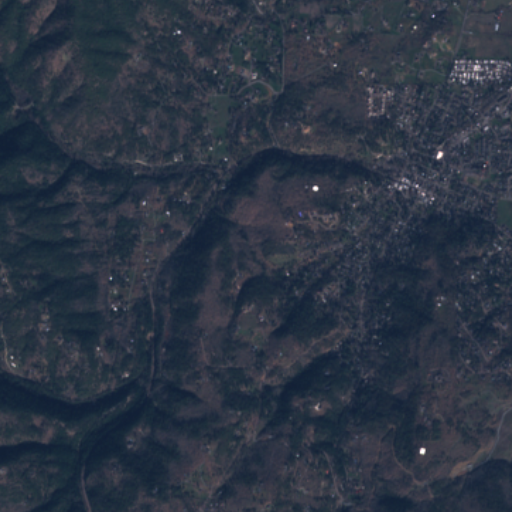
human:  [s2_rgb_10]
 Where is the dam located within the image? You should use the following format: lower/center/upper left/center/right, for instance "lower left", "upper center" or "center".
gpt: The dam is located in the upper left of the image.
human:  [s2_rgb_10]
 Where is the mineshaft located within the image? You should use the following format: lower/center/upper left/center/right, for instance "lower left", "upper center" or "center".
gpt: The mineshaft is located in the center of the image.
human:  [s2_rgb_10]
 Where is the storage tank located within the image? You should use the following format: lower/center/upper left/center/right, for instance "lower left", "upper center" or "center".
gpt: The storage tank is located in the center of the image.
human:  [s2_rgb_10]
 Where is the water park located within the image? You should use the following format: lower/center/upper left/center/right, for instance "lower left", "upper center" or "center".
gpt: The water park is located in the center right of the image.
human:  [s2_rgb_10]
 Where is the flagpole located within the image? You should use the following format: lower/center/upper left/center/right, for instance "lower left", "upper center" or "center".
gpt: The flagpole is located in the center right of the image.
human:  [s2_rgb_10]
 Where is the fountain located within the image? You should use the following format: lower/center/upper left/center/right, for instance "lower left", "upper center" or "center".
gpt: The fountain is located in the center right of the image.
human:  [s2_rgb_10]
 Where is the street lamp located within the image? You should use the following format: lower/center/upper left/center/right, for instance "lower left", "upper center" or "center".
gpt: The street lamp is located in the center right of the image.
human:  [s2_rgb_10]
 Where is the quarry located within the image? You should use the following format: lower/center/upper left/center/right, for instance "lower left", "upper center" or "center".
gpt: There is no quarry in the image.